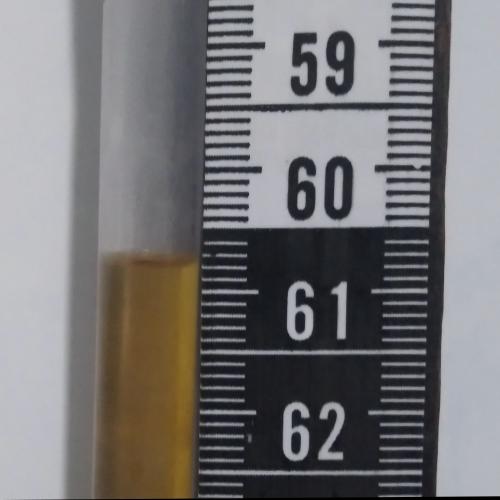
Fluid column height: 60.8 cm